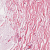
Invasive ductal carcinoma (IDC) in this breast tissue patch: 0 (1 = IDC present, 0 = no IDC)